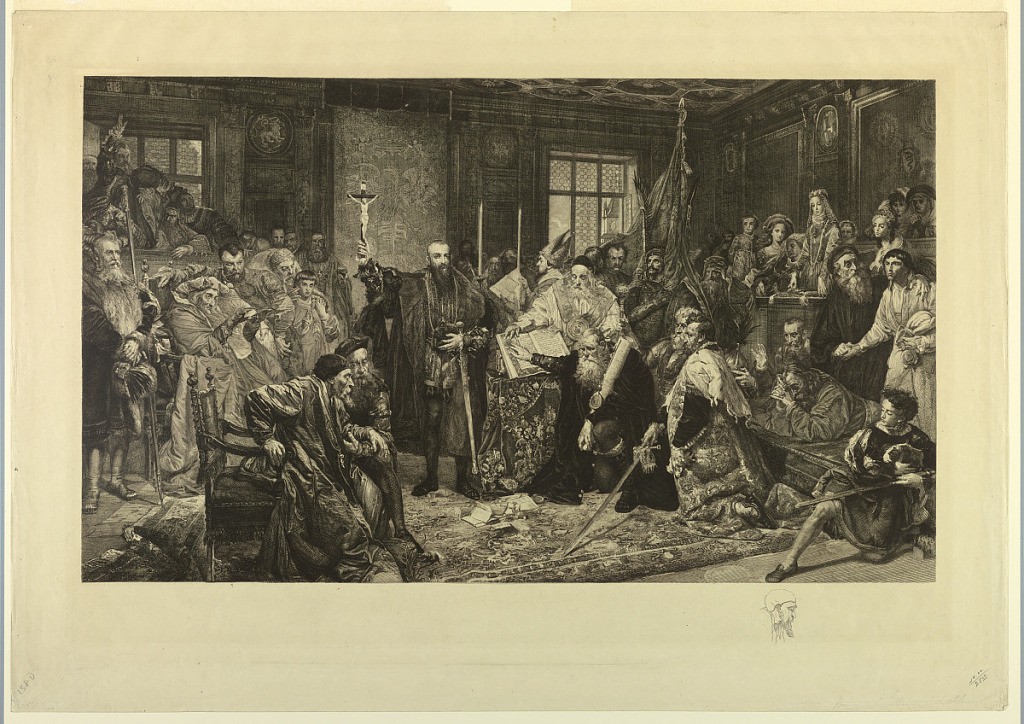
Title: Scene of a Spanish Inquisition
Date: ca. 1885
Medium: Etching on paper
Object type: Print
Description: A Spanish inquisition scene, with an elderly man forced to kneel and take an oath, in the presence of a gathering of dignitaries, including a Queen (Isabella?). Remarque of a head of an elederly man seen in profile.